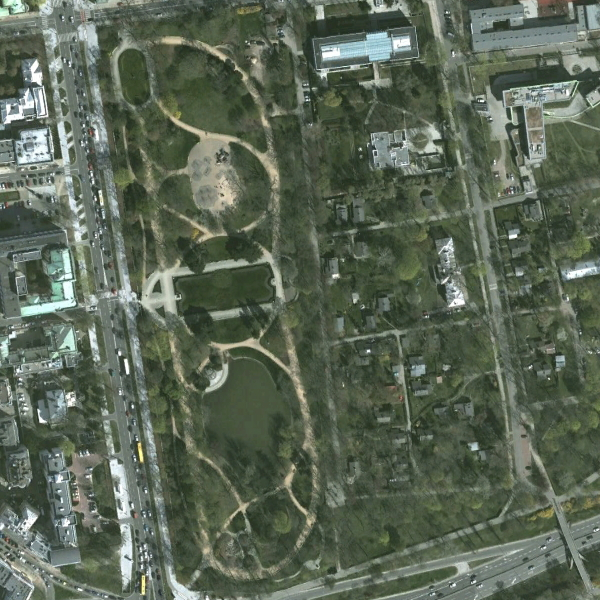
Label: Park